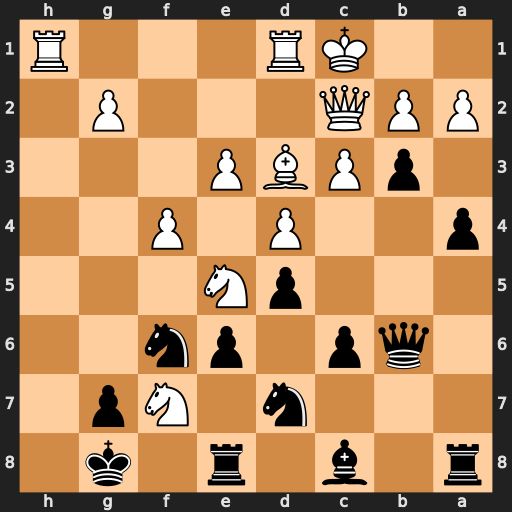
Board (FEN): r1b1r1k1/3n1Np1/1qp1pn2/3pN3/p2P1P2/1pPBP3/PPQ3P1/2KR3R
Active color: b
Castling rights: -
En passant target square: -
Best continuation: Nxe5 Nxe5 bxc2